Aerial crown-view tile of a tropical tree (Barro Colorado Island, Panama), acquired 20241216:
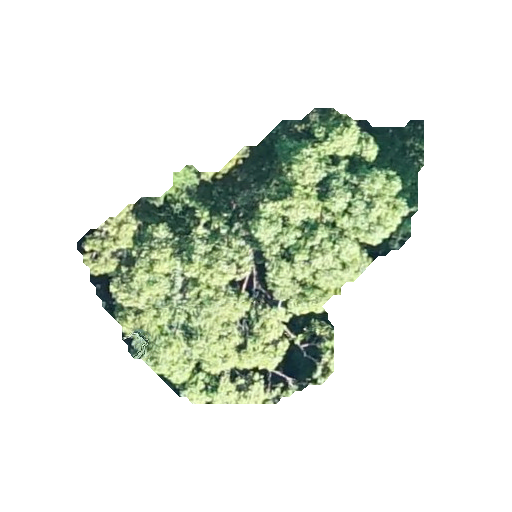
Species: Ocotea leptobotra
GBIF accepted scientific name: Ocotea leptobotra
Crown area: 91.724 m²